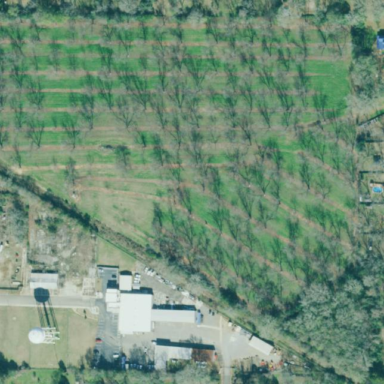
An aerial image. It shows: Orchard.